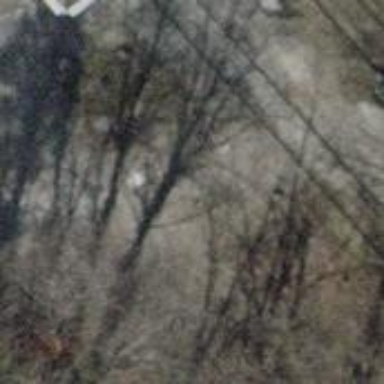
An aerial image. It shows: Dirt path.